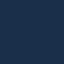
Land use / land cover class: SeaLake